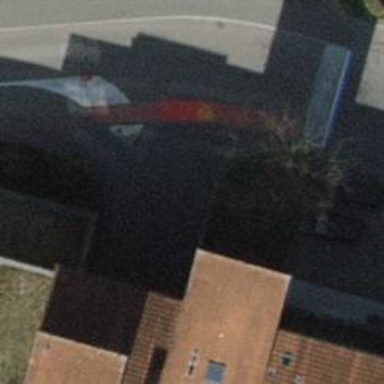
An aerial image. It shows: Parking entrance.